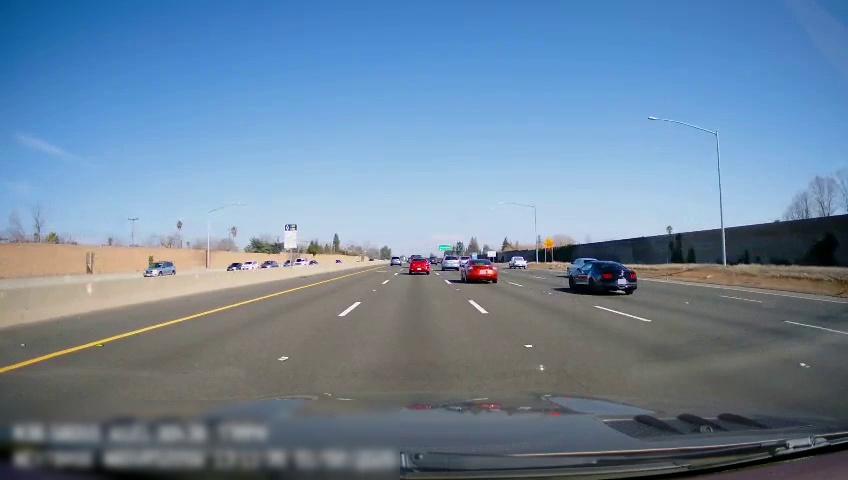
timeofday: Day
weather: Sunny
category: Drivable Space
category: Vehicles | SUV
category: Vehicles | Car
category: Vehicles | SUV
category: Vehicles | Car
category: Vehicles | Car
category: Vehicles | Truck
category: Vehicles | Car
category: Vehicles | Car
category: Vehicles | Car
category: Vehicles | Car
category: Vehicles | Car
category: Vehicles | SUV
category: Vehicles | SUV
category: Vehicles | Van
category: Vehicles | Car
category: Vehicles | Car
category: Vehicles | Truck
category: Vehicles | Car
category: Lanes | Alternate Lane
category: Lanes | Current Lane
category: Lanes | Current Lane
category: Lanes | Alternate Lane
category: Lanes | Alternate Lane
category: Lanes | Alternate Lane
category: Lanes | Alternate Lane
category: Traffic | Signs
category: Traffic | Signs
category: Traffic | Signs